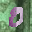
Label: 0